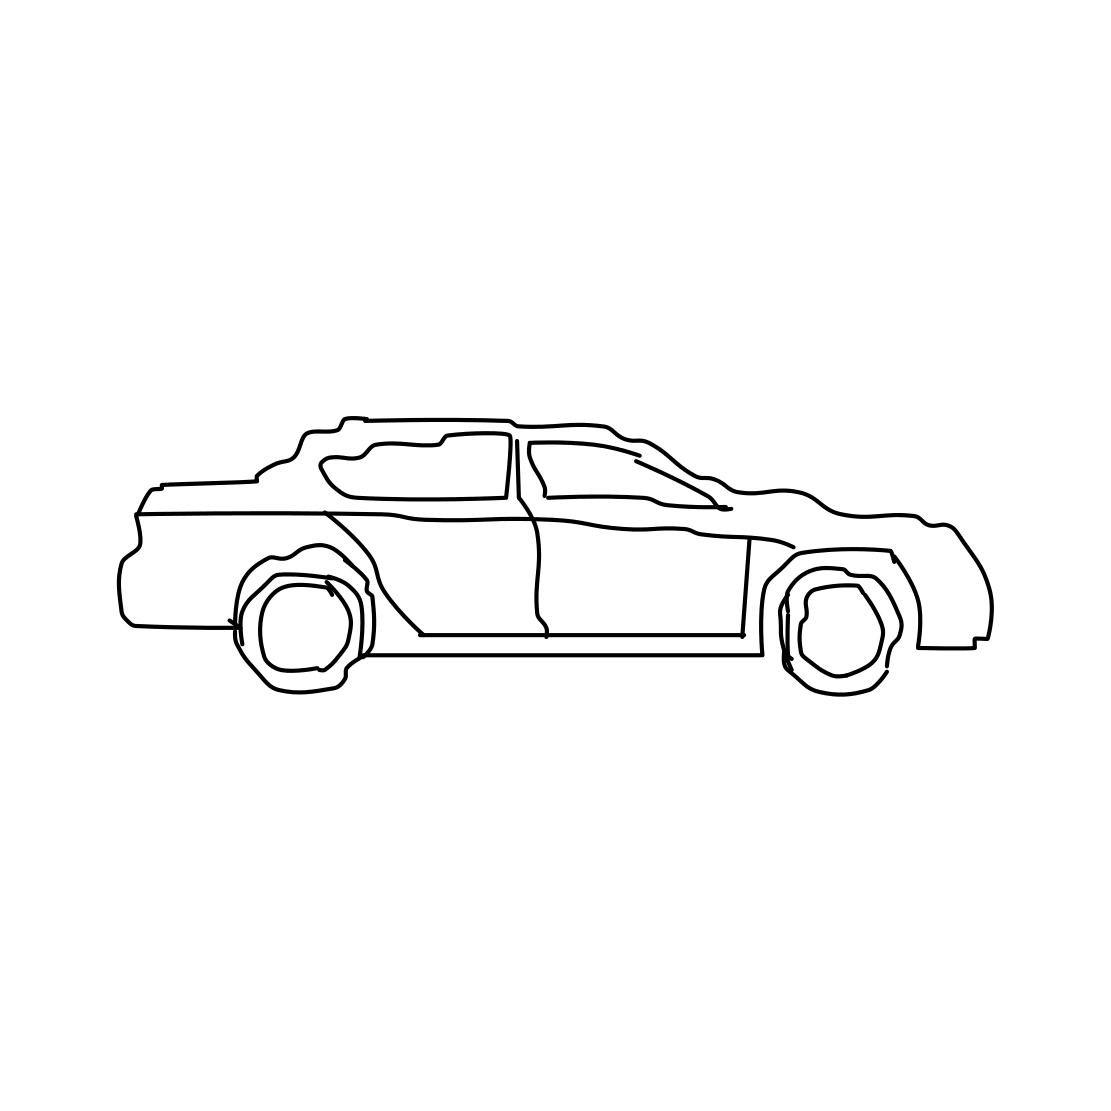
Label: car (sedan)